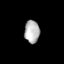
Tissue: lung
Cell type: Myeloid cells
Senescence score: 0.2011
Nuclear area (px): 334
Mean DAPI intensity: 180.237